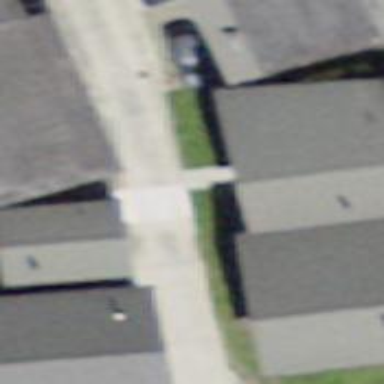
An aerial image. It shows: Asphalt alley used as service road.